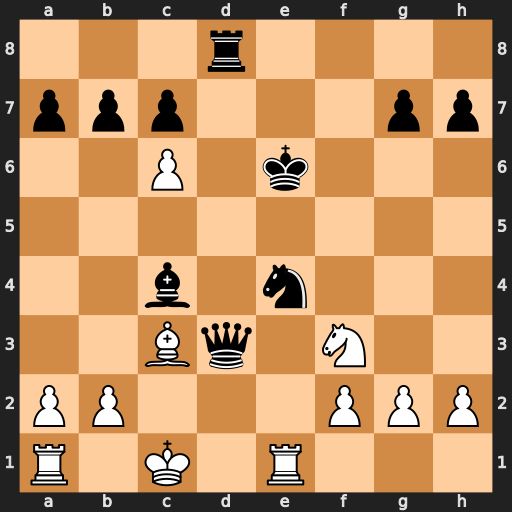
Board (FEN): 3r4/ppp3pp/2P1k3/8/2b1n3/2Bq1N2/PP3PPP/R1K1R3
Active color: w
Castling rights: -
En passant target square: -
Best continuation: Rxe4+ Qxe4 Ng5+ Kd5 Nxe4